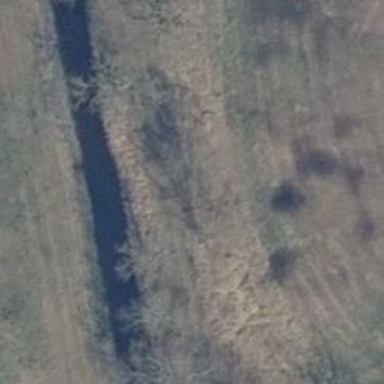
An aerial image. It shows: Row of trees in natural setting.